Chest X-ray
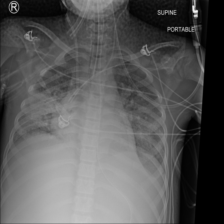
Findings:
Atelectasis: negative
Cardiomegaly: negative
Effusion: positive
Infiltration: negative
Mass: negative
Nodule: negative
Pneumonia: negative
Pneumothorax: negative
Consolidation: negative
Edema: negative
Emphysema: negative
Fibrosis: negative
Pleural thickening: negative
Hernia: negative